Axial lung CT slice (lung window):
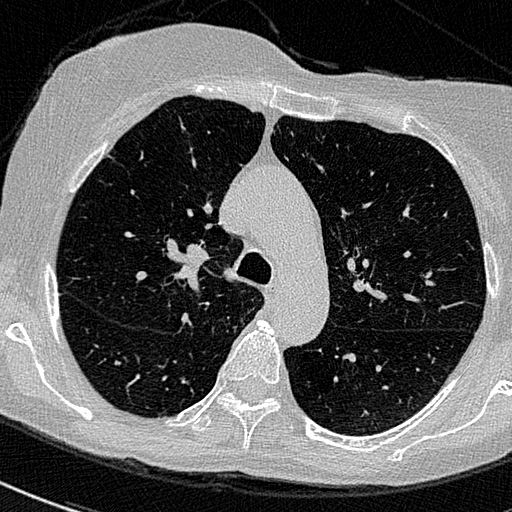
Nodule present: no